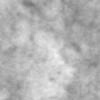
Label: no_change